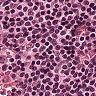
Metastatic tissue present: no